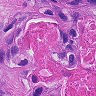
Metastatic tissue present: yes